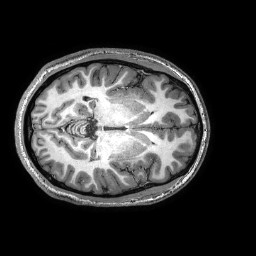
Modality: T1w
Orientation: axial
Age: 18
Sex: male